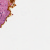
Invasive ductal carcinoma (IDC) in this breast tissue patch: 0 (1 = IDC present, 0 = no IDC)